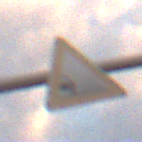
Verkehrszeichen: SplittSchotter
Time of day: SunriseSunset
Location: Outdoor (Nature)
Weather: PartlyCloudy
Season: NotSpecified
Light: Natural